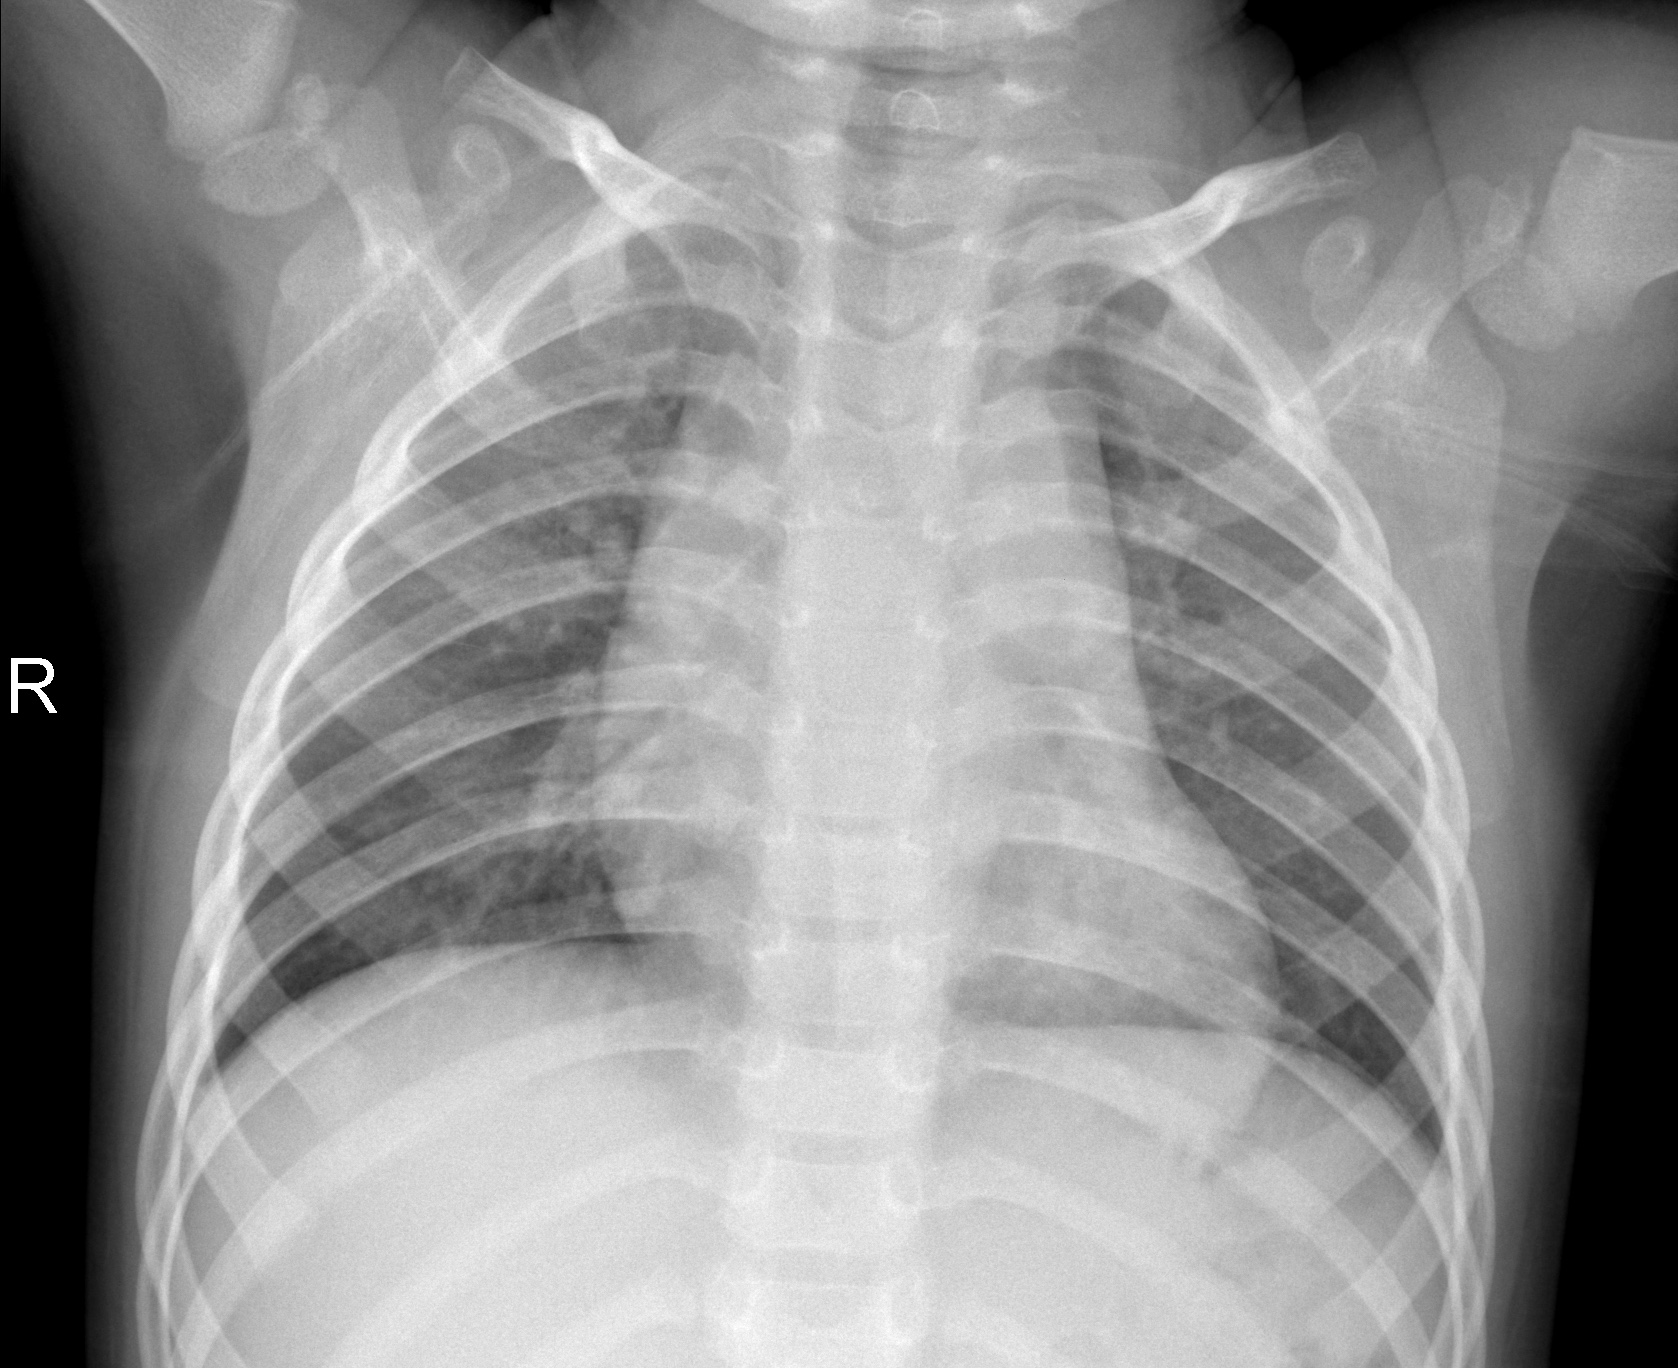
Diagnosis: NORMAL